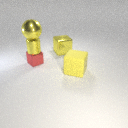
small red metal cube to the left of large yellow metal cube